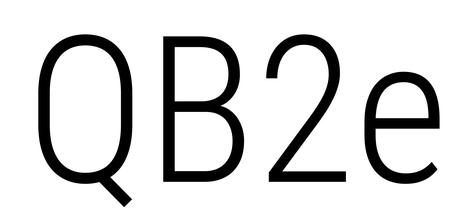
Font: Roboto_Condensed_Light